Field crop: maize
Growth stage: 2
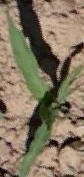
Species: maize